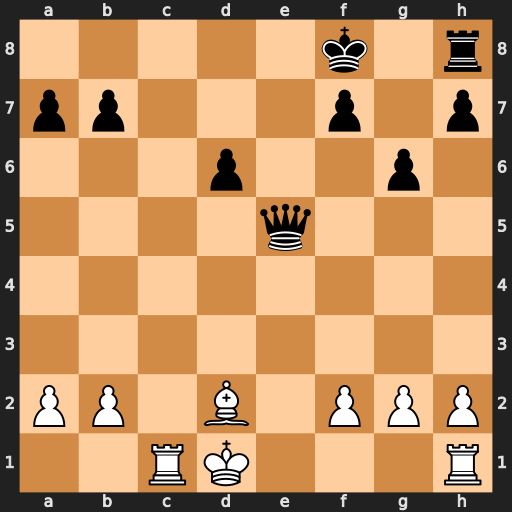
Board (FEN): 5k1r/pp3p1p/3p2p1/4q3/8/8/PP1B1PPP/2RK3R
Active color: w
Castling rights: -
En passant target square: -
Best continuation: Bh6+ Ke8 Re1 Kd7 Rxe5